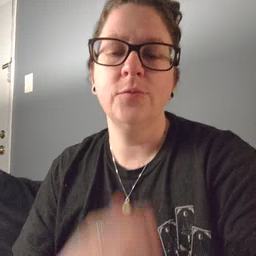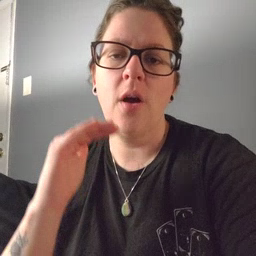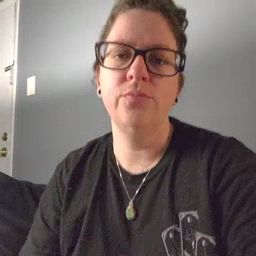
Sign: child